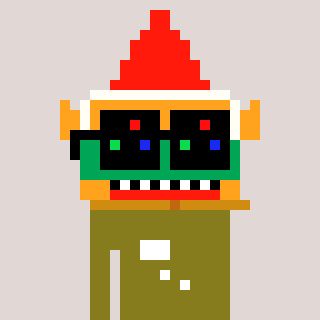
a pixel art character with square black sunglasses, a gnome-shaped head and a gunk-colored body on a warm background